Aerial crown-view tile of a tropical tree (Barro Colorado Island, Panama), acquired 20240716:
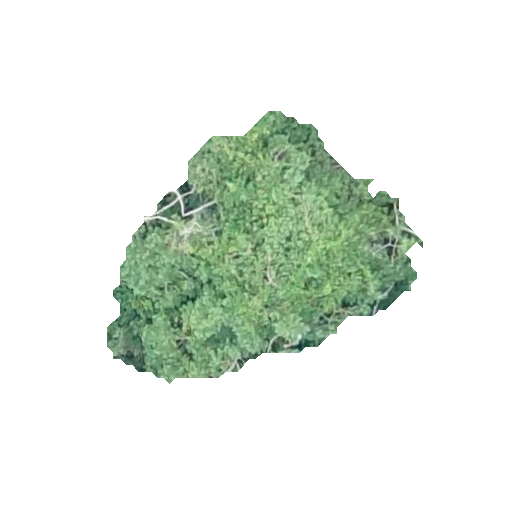
Species: Protium stevensonii
GBIF accepted scientific name: Tetragastris panamensis
Crown area: 83.431 m²